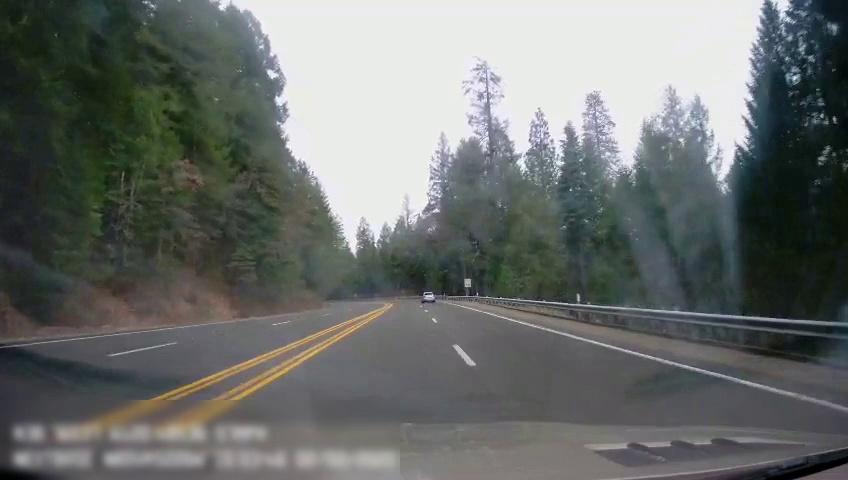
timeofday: Day
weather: Cloudy
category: Drivable Space
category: Vehicles | Car
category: Lanes | Alternate Lane
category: Lanes | Alternate Lane
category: Lanes | Alternate Lane
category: Lanes | Current Lane
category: Lanes | Current Lane
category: Lanes | Alternate Lane